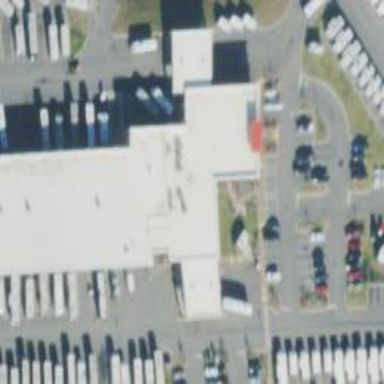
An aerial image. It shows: Caravan shop located in building.